Question: I'm bit of confused with <URL>. I'm trying to design application with next structure:

## config.js
module.export = {loaded: false};
## main.js
'''
var $ = require("jquery");
$(document).ready(function(){
var App = require("app.js");
App.start();
});
'''
## app.js
'''
var TagsManager = require("./mng/tags");
var SettingsManager = require("./mng/settings");
function App(){
var config = require("./config");
this.tagsManager = new TagsManager();
this.settingsManager = new SettingsManager();
this.method = function(){
// here i'm changing config json
config.loaded = true;
}
this.method(); //writing from this to config
this.tagsManager.method(); //writing from tags manager
}
module.exports = new App();
'''
## tags.js
In this module I need to get access config.
'''
function TagsManager(){
var config = require("./config");
...
this.method = function(){
config.newProp = config.loaded ? "This is new property" : null;
}
...
}
module.exports = TagsManager();
'''
If I'm including config as a module into each other module then in every module I can read and write into config, but when I need read from another module supposed changes in config then I don't see them. I mean that when in app.js I write to config property 'config.loaded = true' and after it I call method in tags manager that writes 'config.newProp = "This is new property"' if 'config.loaded == true', I see that in tags manager config looks like it was determined in config.js.
Solution to put config to 'window' object looks pretty musch weird. Are there any other solutions? Or I just don't understand how to use Browserify?
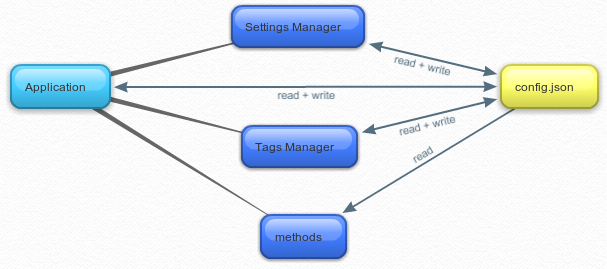
Answer: I think you're misunderstanding how the Browserify workflow works. Requiring a module into a variable and then modifying it doesn't save the information in the file where it came from. Browserify basically concatenates all your modules into a single script, with a light wrapper to read 'require' calls. But you're still working . A global object is the right approach. If you want to save the information permanently, then you'll need a cookie, or localStorage or a database.